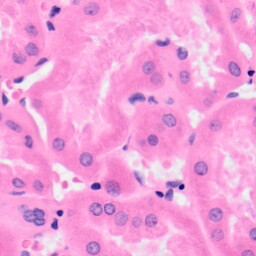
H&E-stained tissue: Kidney